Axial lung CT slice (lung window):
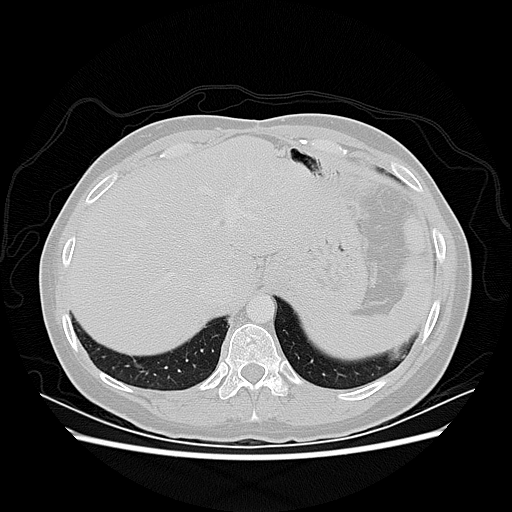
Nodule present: no